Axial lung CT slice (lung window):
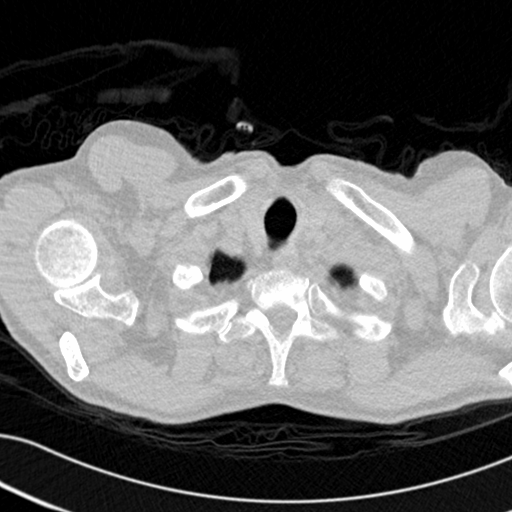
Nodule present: no